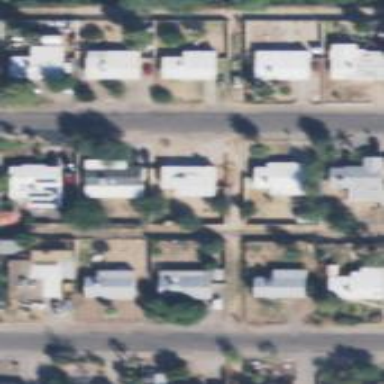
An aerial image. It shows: Alleyway designated as service road.